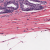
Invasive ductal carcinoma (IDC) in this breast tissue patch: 0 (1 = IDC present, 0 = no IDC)